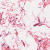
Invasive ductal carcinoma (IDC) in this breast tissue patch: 0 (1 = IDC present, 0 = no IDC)